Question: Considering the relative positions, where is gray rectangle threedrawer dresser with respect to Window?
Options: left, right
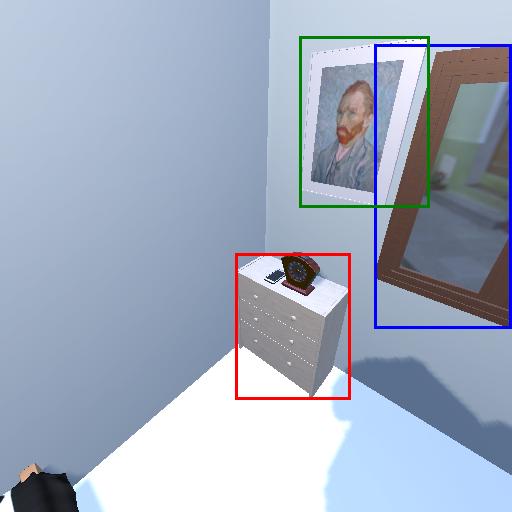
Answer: left